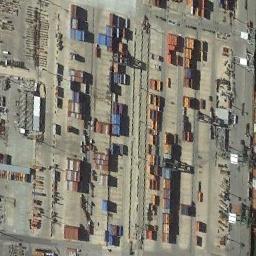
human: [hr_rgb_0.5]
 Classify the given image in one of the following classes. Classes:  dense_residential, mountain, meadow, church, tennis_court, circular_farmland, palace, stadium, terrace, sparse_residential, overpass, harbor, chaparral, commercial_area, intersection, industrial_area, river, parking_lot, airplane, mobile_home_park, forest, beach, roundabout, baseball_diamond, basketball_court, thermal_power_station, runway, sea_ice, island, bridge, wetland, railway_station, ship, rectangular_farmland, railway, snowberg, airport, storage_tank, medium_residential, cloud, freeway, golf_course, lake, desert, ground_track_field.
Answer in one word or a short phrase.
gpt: industrial_area